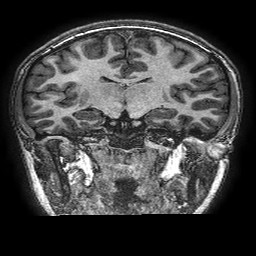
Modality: T1w
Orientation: sagittal
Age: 13
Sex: female
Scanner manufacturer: ge
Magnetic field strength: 3 T
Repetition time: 0.00766 s
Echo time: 0.003476 s